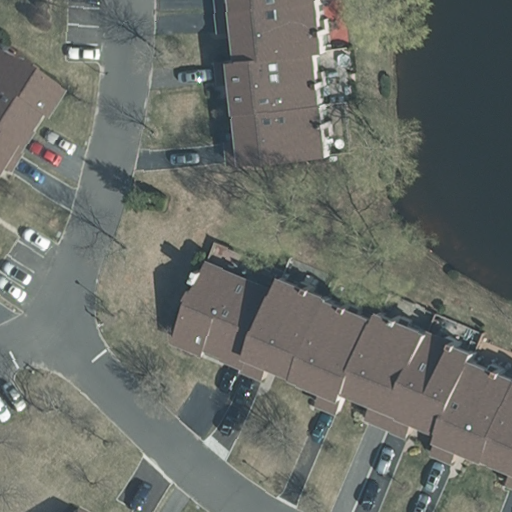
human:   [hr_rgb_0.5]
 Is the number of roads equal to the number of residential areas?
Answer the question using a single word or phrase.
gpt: no

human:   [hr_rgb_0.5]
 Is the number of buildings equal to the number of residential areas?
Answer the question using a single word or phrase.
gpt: no

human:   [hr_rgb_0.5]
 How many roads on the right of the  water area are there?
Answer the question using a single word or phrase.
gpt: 0

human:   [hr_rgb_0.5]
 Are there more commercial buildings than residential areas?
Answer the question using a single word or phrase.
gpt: no

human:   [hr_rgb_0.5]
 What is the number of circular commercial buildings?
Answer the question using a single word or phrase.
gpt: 0

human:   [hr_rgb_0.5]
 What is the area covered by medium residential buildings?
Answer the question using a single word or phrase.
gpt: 148m2

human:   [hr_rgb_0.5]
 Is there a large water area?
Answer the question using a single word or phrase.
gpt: yes

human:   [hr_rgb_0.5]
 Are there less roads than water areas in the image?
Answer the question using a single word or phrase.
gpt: no

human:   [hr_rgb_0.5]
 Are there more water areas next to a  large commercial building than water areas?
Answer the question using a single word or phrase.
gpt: no

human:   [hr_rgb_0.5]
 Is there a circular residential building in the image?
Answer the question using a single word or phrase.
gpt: no

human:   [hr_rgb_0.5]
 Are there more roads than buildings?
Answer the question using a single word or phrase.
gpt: no

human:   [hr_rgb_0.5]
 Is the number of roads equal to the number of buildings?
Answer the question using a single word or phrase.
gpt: yes

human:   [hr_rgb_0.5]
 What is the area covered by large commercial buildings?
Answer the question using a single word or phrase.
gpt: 0m2

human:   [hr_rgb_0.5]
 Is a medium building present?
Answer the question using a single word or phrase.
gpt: yes

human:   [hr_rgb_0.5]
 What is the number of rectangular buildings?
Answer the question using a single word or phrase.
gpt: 1

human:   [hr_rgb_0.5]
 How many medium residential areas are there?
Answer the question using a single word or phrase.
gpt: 0

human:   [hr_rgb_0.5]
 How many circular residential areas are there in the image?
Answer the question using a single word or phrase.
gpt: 0

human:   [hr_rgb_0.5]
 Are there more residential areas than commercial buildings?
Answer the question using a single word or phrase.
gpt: yes

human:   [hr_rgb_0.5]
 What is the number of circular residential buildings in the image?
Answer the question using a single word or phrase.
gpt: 0

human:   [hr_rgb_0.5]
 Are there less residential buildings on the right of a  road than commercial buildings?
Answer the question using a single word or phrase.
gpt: no

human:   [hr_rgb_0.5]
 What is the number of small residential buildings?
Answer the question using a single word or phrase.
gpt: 0

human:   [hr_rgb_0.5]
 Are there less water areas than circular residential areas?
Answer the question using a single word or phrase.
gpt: no

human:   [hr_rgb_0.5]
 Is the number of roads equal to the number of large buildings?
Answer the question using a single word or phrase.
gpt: no

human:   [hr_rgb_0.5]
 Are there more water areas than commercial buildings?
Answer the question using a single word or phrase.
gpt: yes

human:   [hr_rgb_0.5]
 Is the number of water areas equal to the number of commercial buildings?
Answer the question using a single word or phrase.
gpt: no

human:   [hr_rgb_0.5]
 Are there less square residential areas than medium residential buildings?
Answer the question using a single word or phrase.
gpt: yes

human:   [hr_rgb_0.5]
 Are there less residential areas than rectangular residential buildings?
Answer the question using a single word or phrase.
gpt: no

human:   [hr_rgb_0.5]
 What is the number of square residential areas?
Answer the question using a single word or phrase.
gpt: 0

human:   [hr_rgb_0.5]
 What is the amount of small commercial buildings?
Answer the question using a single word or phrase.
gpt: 0

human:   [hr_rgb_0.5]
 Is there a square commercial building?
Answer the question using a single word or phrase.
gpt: no

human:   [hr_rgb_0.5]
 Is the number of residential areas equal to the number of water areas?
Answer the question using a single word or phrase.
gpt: yes

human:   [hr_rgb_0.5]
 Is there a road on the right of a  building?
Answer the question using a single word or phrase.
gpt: yes

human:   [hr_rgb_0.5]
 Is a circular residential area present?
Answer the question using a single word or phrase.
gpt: no

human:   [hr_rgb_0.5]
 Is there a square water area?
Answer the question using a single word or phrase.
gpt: no

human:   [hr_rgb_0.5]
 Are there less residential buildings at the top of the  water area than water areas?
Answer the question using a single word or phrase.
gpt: no

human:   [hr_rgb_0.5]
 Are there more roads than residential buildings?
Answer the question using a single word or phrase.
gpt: no